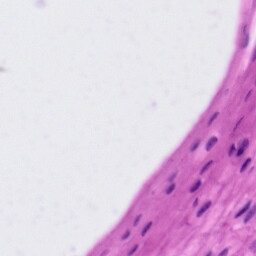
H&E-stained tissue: Tonsil